Question: Basically, I have many companies that can have many offices, how do I get my query to show this, I have:
The problem (or so it seems to me is), I am retrieving a company 3 times (example below), when I should only recieve one company and many offices, is my query just plain wrong?
'''
//companies = _repo.All<Companies>();
//mainoffice = _repo.All<Office>();
var dto = companies
.Join(mainoffice, x => x._ID, y => y.CompanyID, (x, y) => new
{
mycompany = x,
myoffice = y,
})
.Select(x => new
{
ID = x.mycompany._ID,
Offices = x.myoffice
});
'''

However if I do a group join, I get what I want I am getting back companies that dont have offices...
'''
var dto = companies
.GroupJoin(mainoffice, x => x._ID, y => y.CompanyID, (x, y) => new
{
mycompany = x,
myoffice = y,
})
.Select(x => new
{
ID = x.mycompany._ID,
Offices = x.myoffice
});
'''
Update: 1 more nested result set...
'''
var areascovered = repo.All<OfficePostCode>();
var filter = repo.All<PostCodeDistrict>()
.Where(x => x.Region.StartsWith(postcode))
.Join(areascovered, x => x.PostCodeID, y => y.PostCodeID, (x, y) =>
new
{
Postcode = x.PostCode,
Region = x.Region,
OfficeID = y.OfficeID
});
var mainoffice = repo.All<Office>();
var dto = companies
.Select(company => new
{
ID = company._ID,
Offices = mainoffice.Select(office => new
{
CompanyID = office.CompanyID,
Name = office.Name,
Tel = office.Tel,
RegionsCovered = filter.Where(f => f.OfficeID == office.OfficeID)
})
.Where(y => y.CompanyID == company._ID)// && y.RegionsCovered.Any())
})
.Where(pair => pair.Offices.Any());
'''
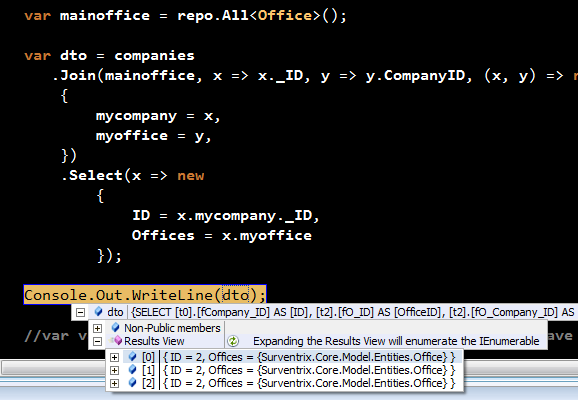
Answer: You don't need a join, you just need a nested select. Try something like this instead:
'''
from company in companies
select new
{
ID = company._ID,
Offices = mainoffice.Where(office => office.CompanyID == company._ID)
}
'''
If you don't want entries with companies without offices then try this one:
'''
from company in companies
let offices = mainoffice.Where(office => office.CompanyID == company._ID)
where offices.Any()
select new
{
ID = company._ID,
Offices = offices
}
'''
First one:
'''
companies.Select(company => new
{
ID = company._ID,
Offices = mainoffice.Where(office => office.CompanyID == company._ID)
});
'''
Companies without offices, removed:
'''
companies.Select(company => new
{
ID = company._ID,
Offices = mainoffice.Where(office => office.CompanyID == company._ID)
})
.Where(pair => pair.Offices.Any());
'''